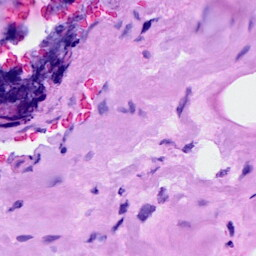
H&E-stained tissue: Breast